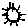
Label: sun